Interaction volume radius: 10 \u00c5
Interaction volume height: 40 \u00c5
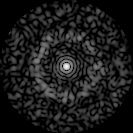
Disorder parameter: 0.8339